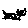
Label: cat